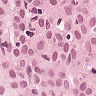
Metastatic tissue present: yes